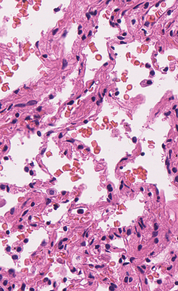
Tumor epithelial tissue: no
Tumor-associated stroma tissue: no
Normal tissue: yes